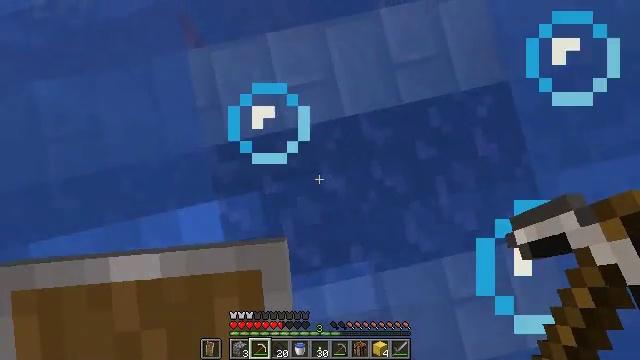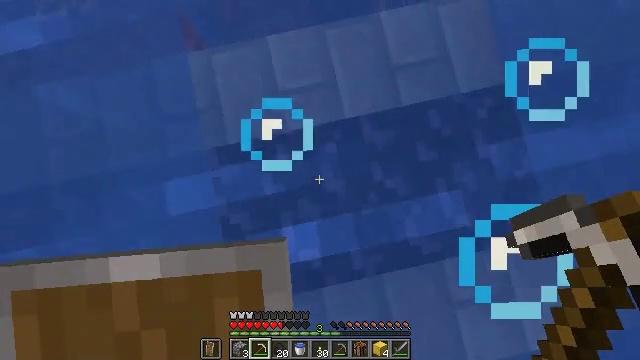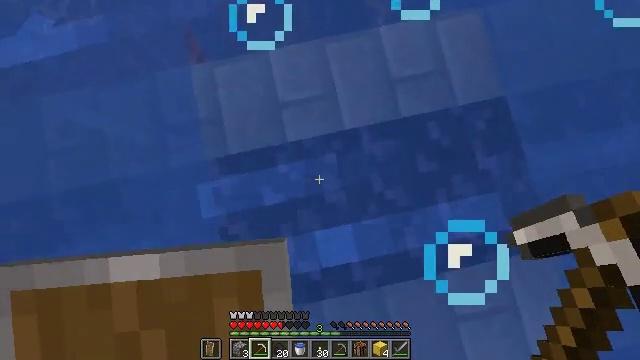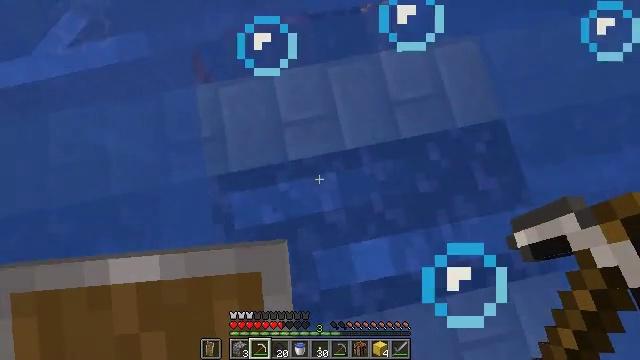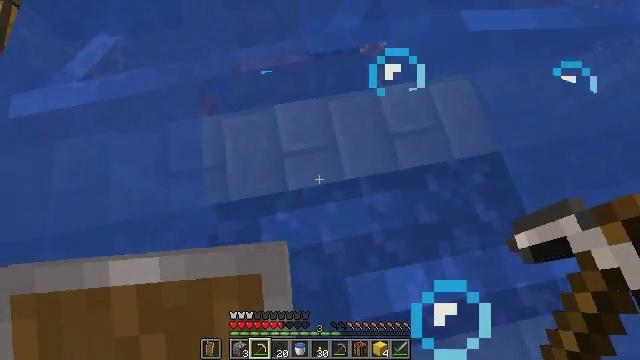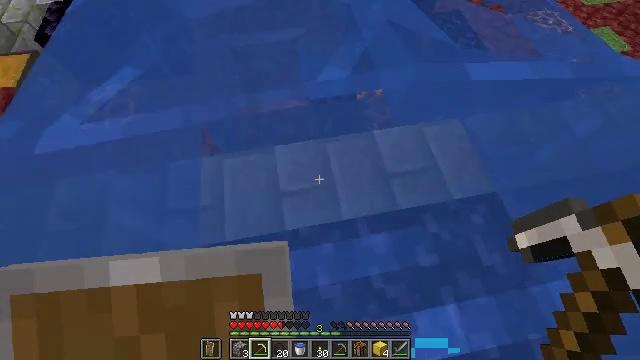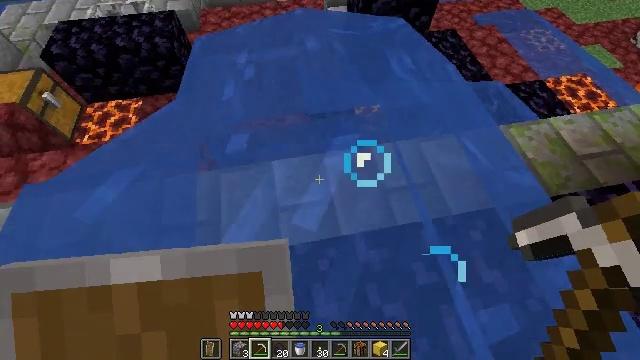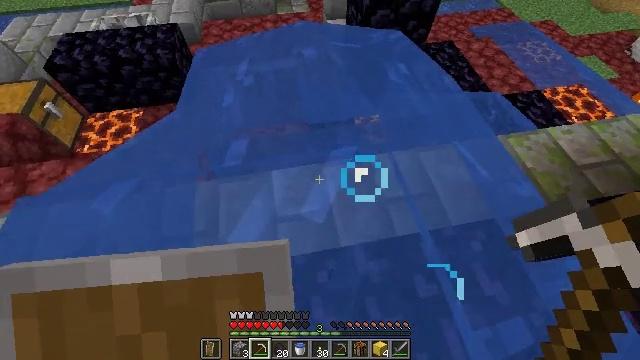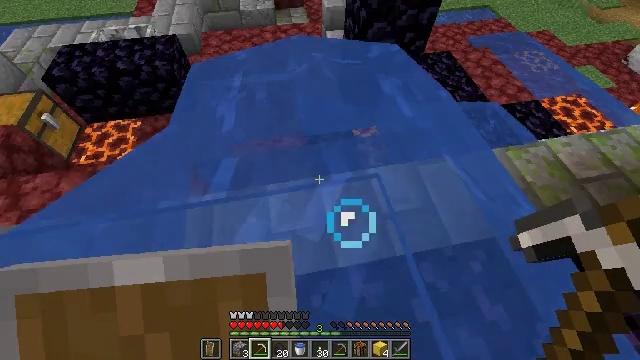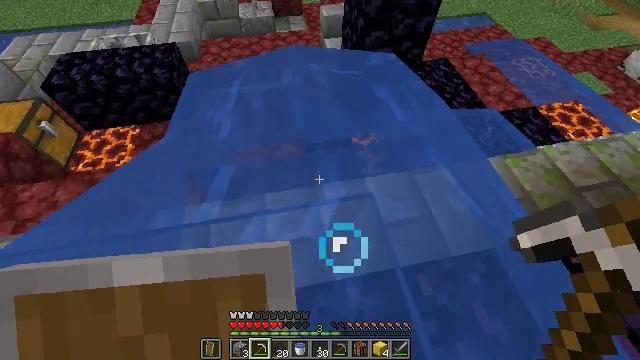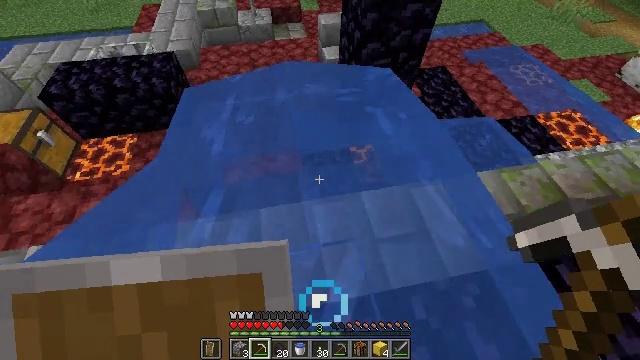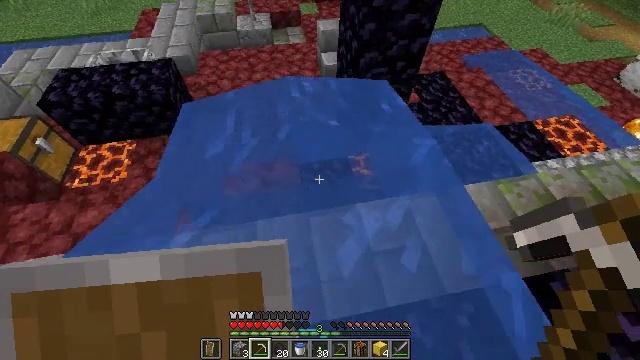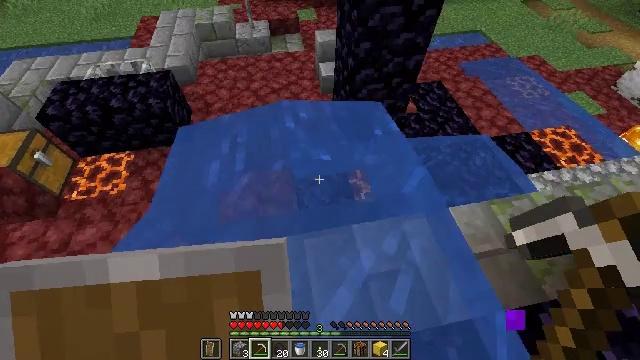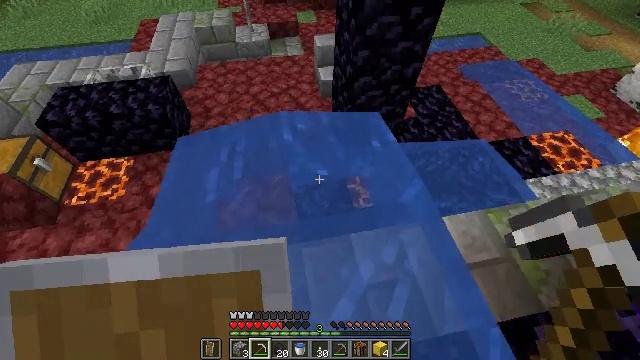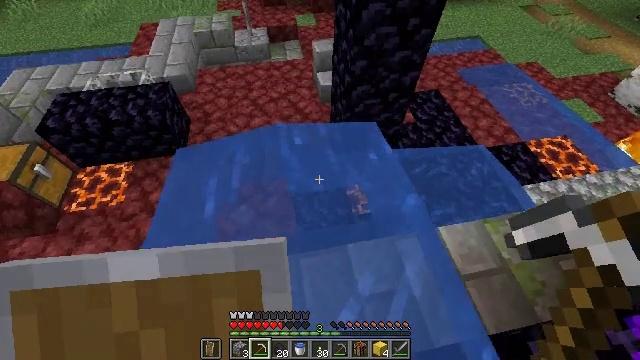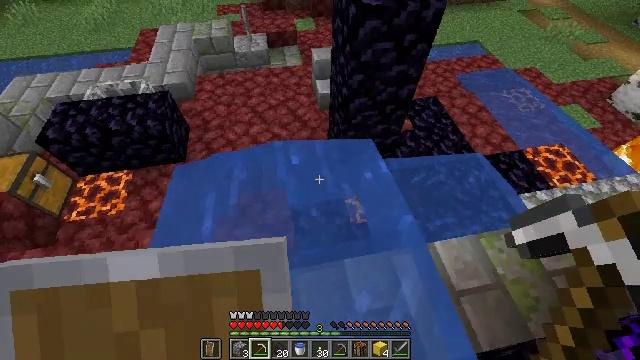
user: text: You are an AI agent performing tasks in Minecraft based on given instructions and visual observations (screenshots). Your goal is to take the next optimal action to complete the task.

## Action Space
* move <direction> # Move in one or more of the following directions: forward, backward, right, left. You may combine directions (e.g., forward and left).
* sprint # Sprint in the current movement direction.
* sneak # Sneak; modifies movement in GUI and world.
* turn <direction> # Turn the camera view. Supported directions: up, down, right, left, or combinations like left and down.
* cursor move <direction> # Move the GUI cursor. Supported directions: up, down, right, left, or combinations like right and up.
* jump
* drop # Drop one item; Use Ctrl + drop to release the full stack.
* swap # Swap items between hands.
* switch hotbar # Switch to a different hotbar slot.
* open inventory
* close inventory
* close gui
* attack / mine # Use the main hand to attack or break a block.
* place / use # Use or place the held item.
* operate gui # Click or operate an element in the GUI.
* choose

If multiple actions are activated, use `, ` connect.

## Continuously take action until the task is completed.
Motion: motion action
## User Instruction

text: Use gold ore and smelt a gold ingot.
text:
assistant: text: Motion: no_op
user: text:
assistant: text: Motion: turn up
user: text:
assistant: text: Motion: turn up
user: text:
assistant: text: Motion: turn up
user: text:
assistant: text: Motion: turn up
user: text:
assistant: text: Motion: turn up
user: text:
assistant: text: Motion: move forward, turn up
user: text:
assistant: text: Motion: move forward, turn up
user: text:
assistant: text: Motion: move forward, turn up, jump
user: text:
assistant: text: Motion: move forward, jump
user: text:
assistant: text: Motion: move forward, jump
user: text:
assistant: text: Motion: move forward, jump
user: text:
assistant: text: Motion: move forward, jump
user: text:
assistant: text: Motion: move forward, jump
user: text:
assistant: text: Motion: move forward, jump
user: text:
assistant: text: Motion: move forward, jump
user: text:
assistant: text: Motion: move forward, turn right, jump
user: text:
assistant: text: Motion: move forward, turn right, jump
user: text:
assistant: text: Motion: move forward, turn right, jump
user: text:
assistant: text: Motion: move forward, turn right and down, jump
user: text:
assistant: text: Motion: move forward, turn right and down, jump
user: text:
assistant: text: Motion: move forward, turn right and down, jump
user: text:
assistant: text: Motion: move forward, turn right and down, jump
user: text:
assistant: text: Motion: move forward, turn right and down, jump
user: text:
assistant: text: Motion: move forward and move left, turn right and down, jump
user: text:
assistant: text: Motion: move forward and move left, turn right and down, jump
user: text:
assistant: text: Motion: move forward and move left, turn right, jump
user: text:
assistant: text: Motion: move forward and move left, turn right, jump
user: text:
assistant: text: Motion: move forward and move left, jump
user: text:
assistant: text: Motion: move forward and move left, jump